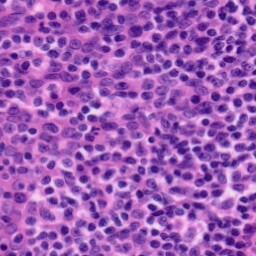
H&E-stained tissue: Tonsil